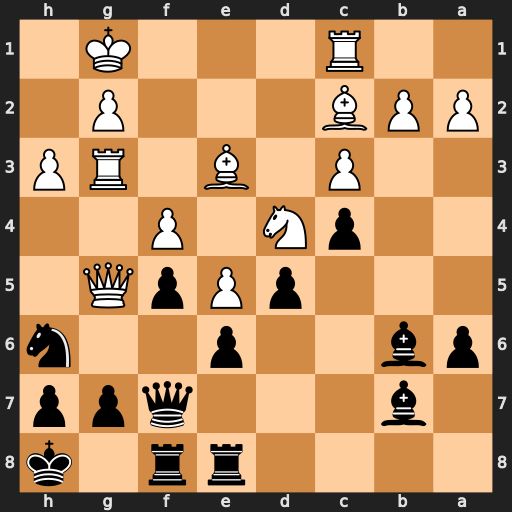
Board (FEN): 4rr1k/1b3qpp/pb2p2n/3pPpQ1/2pN1P2/2P1B1RP/PPB3P1/2R3K1
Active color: b
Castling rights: -
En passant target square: -
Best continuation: Bd8 Qxg7+ Qxg7 Rxg7 Kxg7